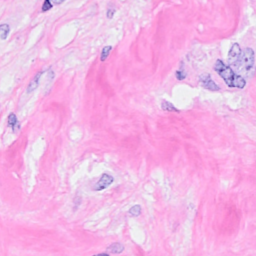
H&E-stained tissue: Breast